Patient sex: F
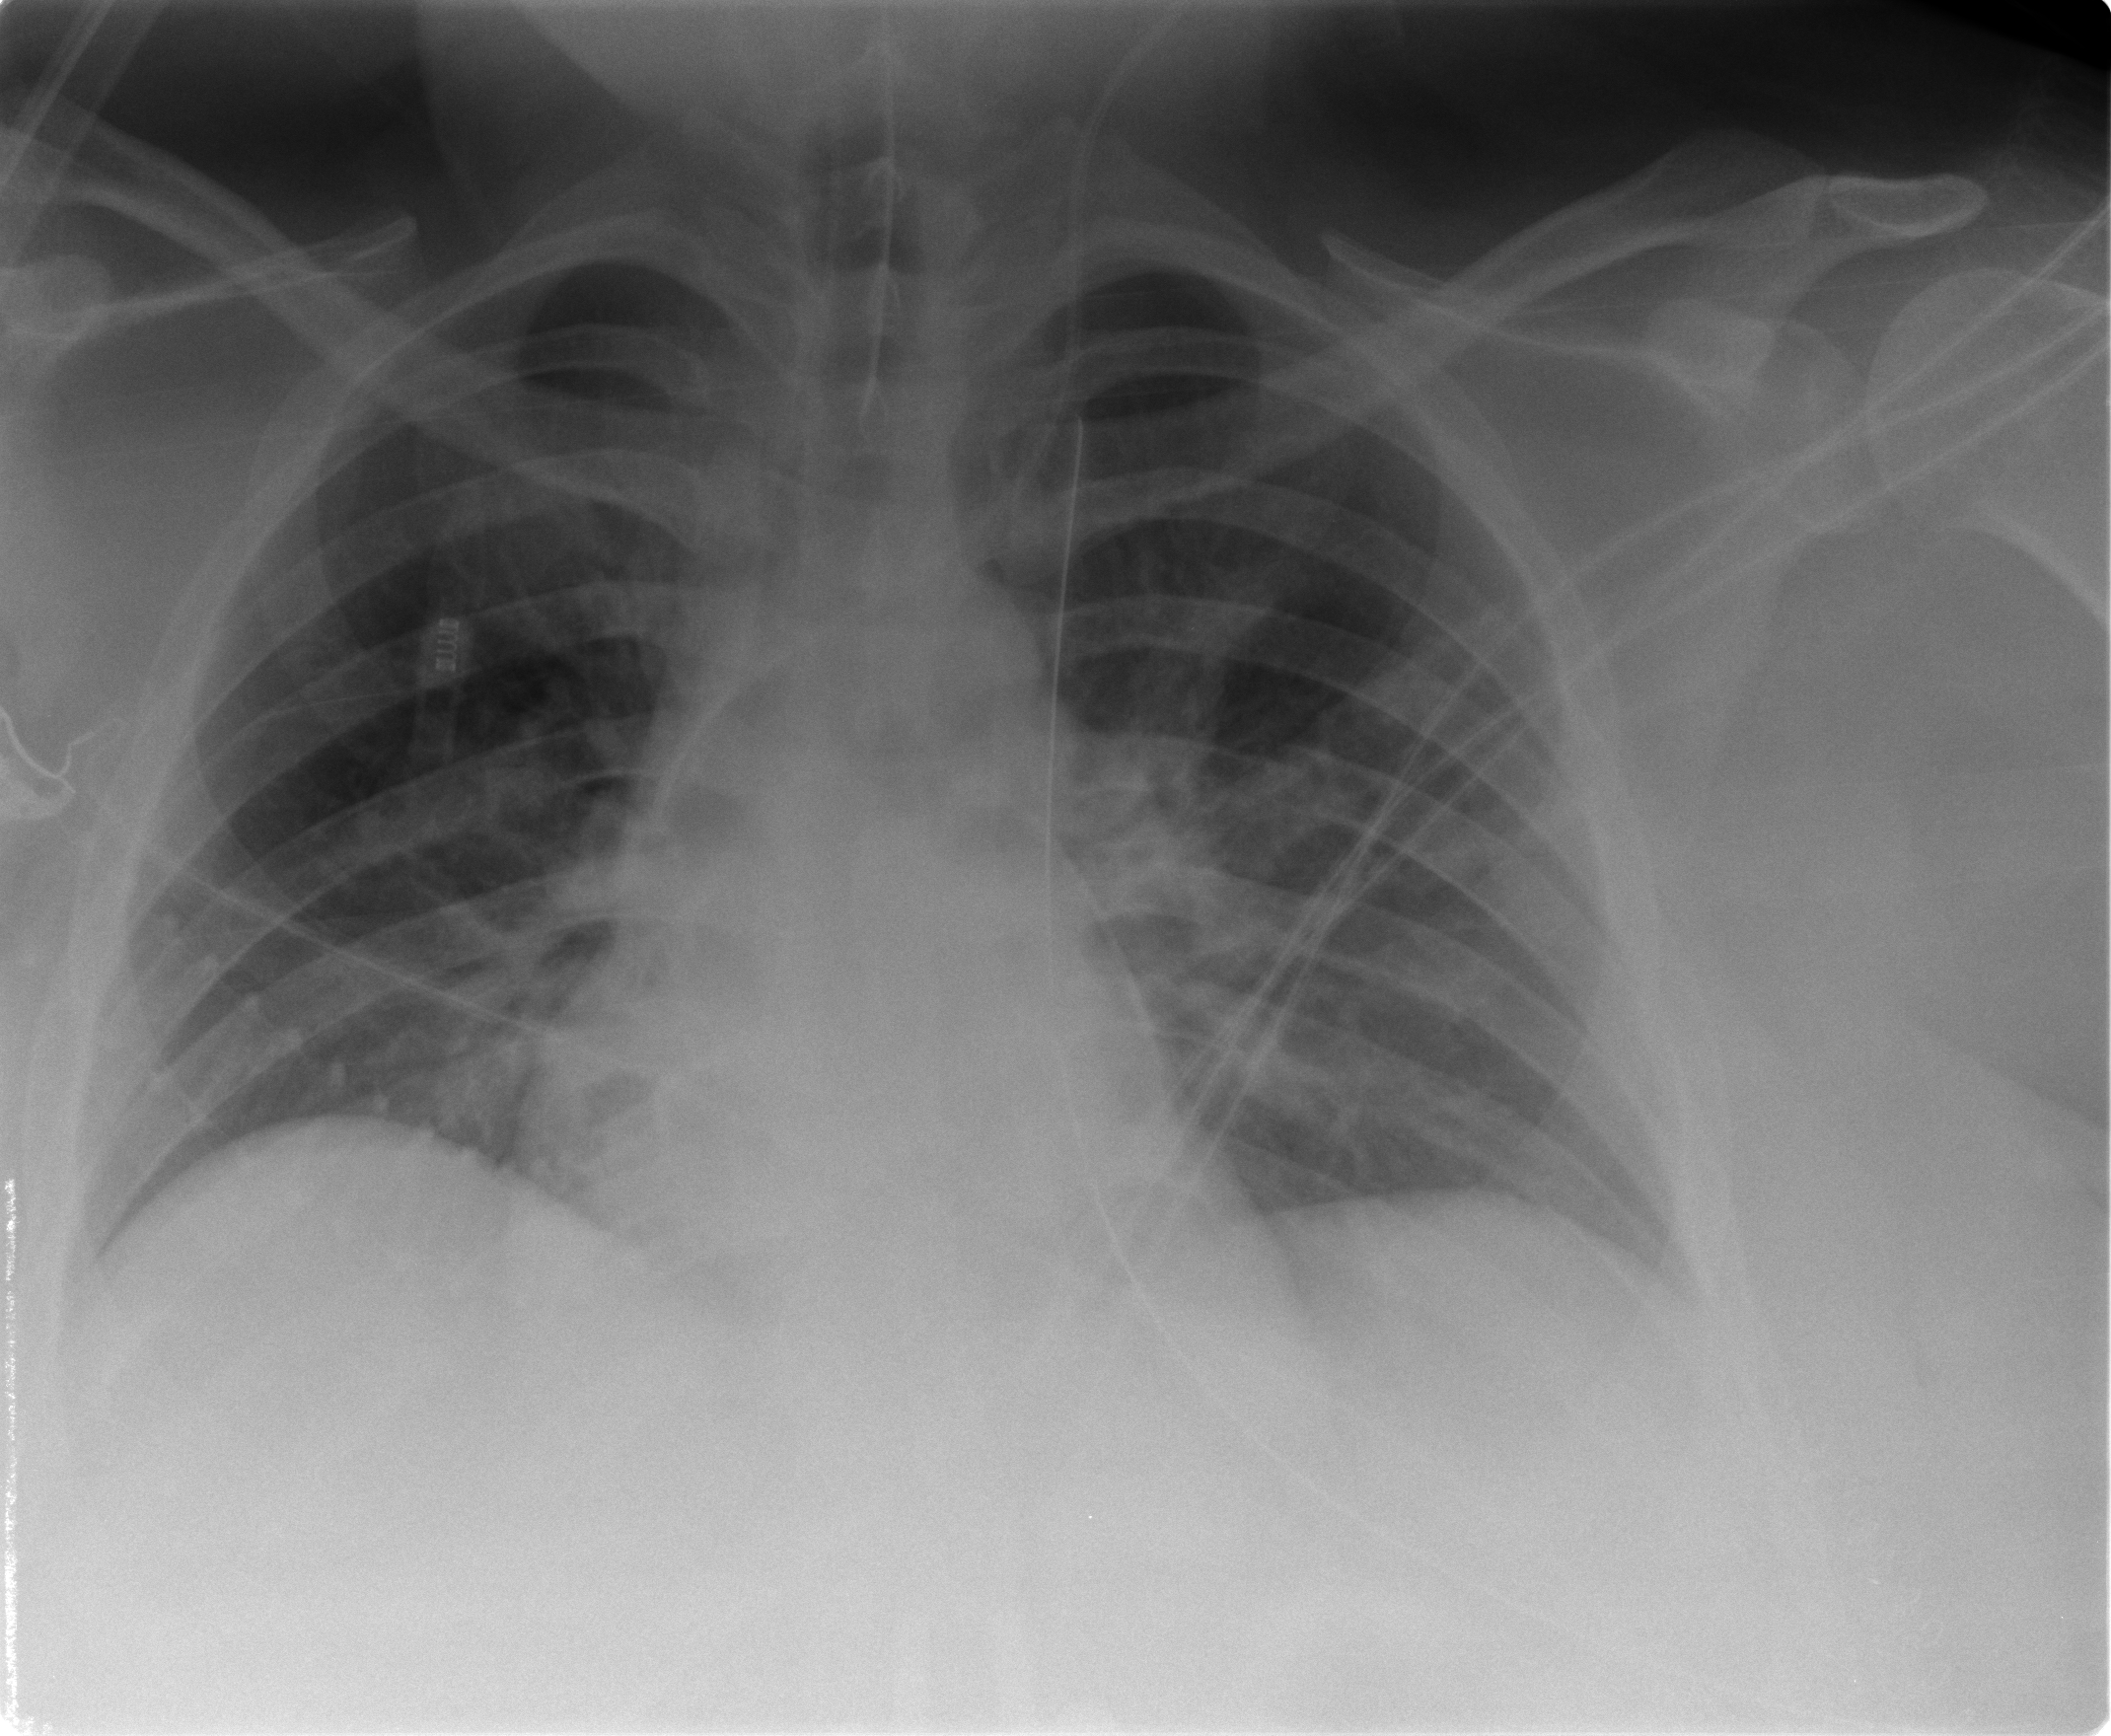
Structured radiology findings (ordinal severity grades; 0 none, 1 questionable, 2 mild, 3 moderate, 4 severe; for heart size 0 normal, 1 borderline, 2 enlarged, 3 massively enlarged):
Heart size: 0
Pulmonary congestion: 0
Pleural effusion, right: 1
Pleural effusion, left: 0
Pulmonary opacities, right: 0
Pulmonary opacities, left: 1
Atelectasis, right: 2
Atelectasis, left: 2